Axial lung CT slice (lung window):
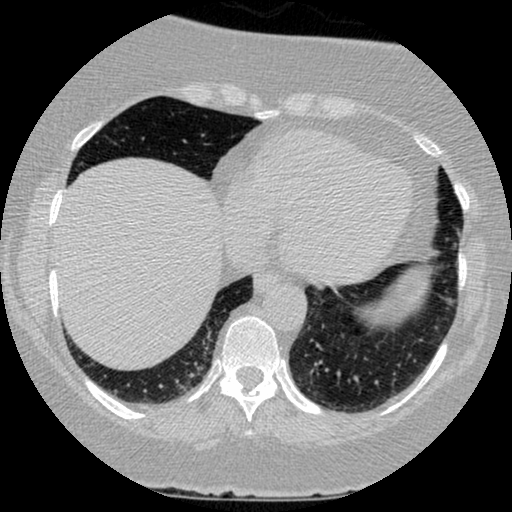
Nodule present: no